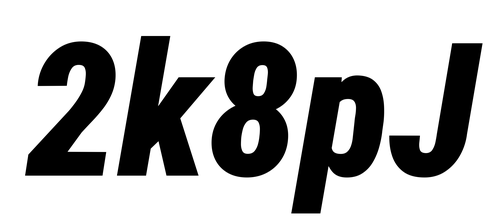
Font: Roboto-Italic_Condensed_Black_Italic